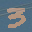
Label: 3